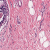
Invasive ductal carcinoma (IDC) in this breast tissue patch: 0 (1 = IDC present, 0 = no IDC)